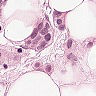
Metastatic tissue present: yes